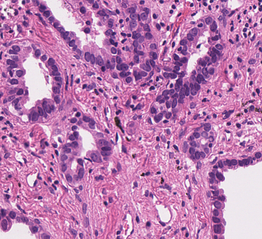
Tumor epithelial tissue: yes
Tumor-associated stroma tissue: yes
Normal tissue: no